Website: lowes
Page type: customer-info-address
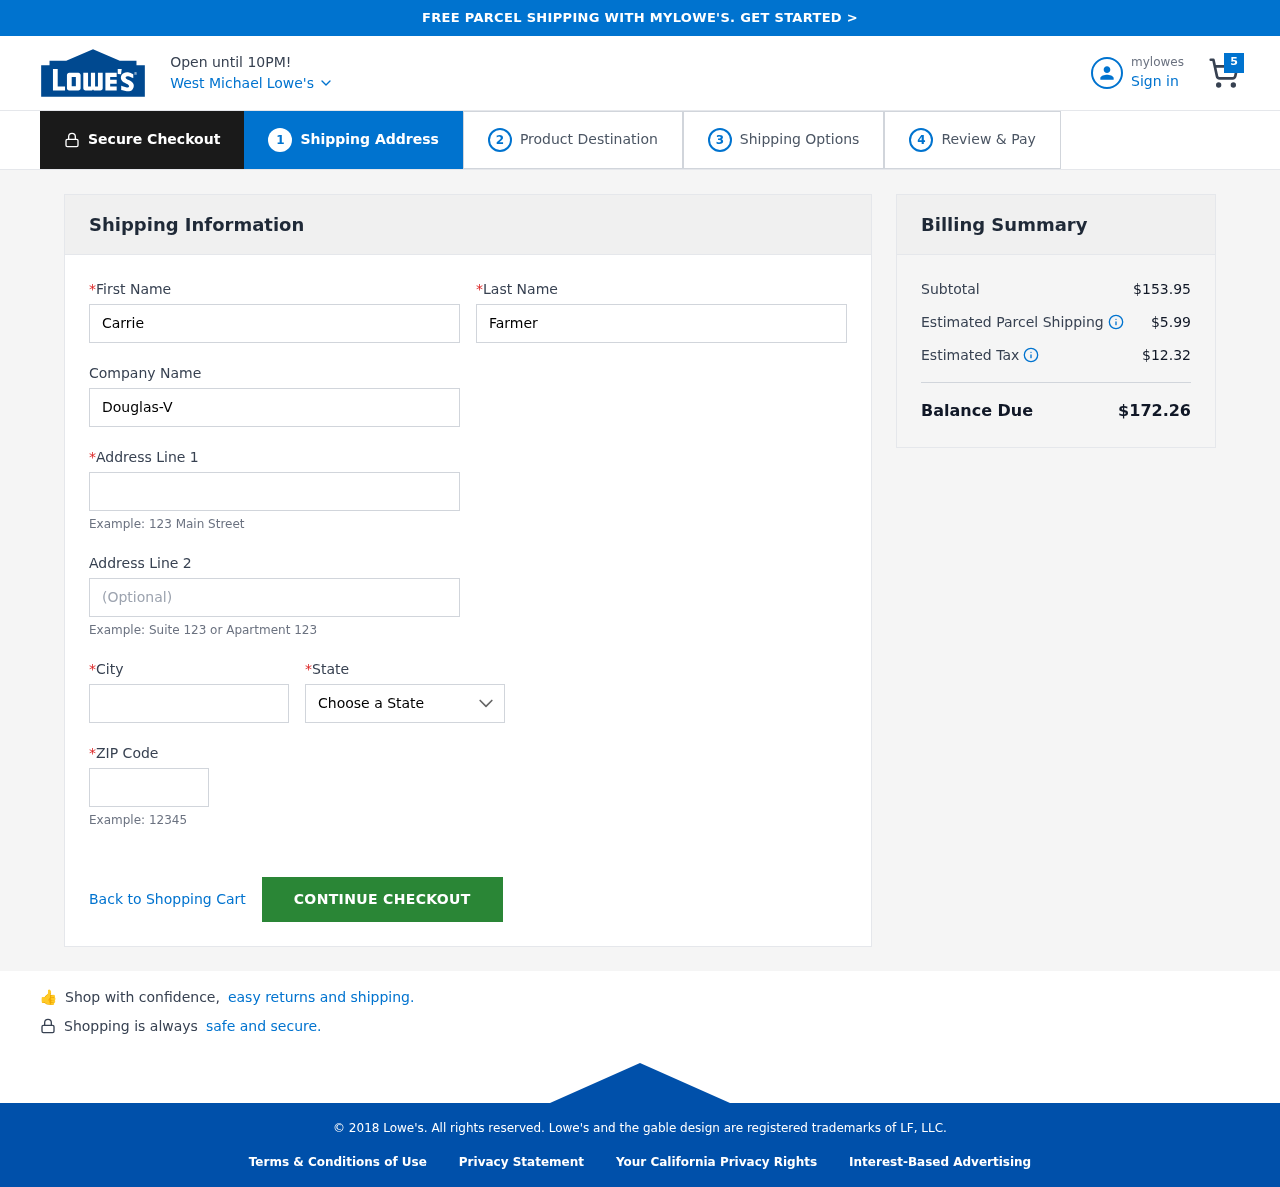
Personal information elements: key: PII_CITY
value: West Michael
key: PII_COMPANY
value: Douglas-Vargas
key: PII_FIRSTNAME
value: Carrie
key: PII_LASTNAME
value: Farmer
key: PII_POSTCODE
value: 12636
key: PII_STATE
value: Texas
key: PII_STREET
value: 45041 Jimmy Radial Apt. 423
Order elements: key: ORDER_NUM_ITEMS
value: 5
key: ORDER_SUBTOTAL
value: $153.95
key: ORDER_SHIPPING_COST
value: $5.99
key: ORDER_TAX
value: $12.32
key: ORDER_TOTAL
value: $172.26